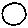
Label: circle